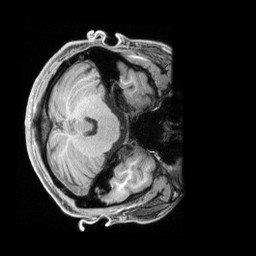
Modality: T1w
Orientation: axial
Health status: healthy
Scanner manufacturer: siemens
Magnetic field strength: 3 T
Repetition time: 2.4 s
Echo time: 0.00201 s